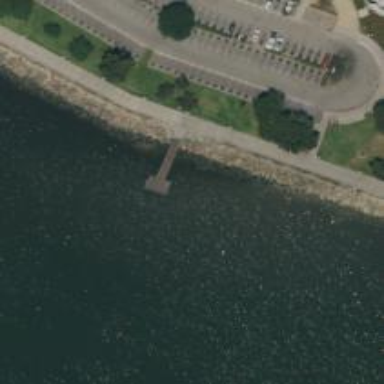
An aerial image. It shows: Man-made pier.